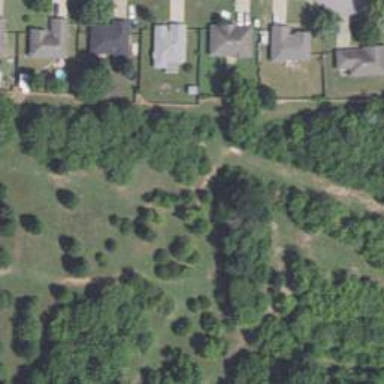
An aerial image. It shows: Disc golf tee area.